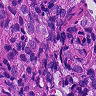
Metastatic tissue present: yes